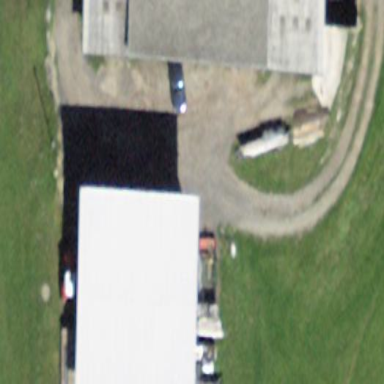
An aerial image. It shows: View of roof of building.